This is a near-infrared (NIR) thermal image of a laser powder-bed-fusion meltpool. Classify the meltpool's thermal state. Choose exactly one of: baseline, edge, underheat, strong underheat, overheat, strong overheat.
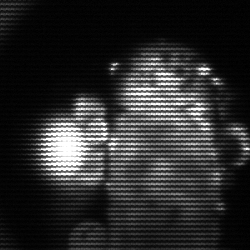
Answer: strong underheat